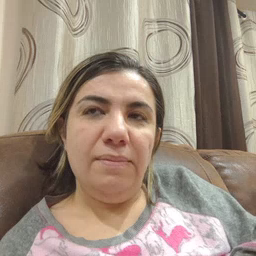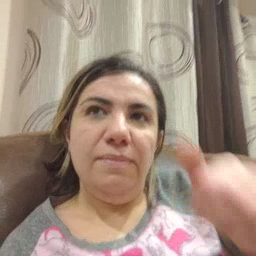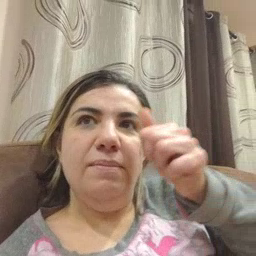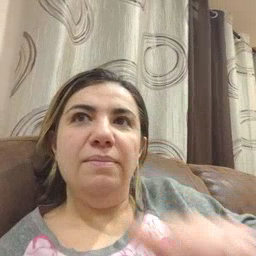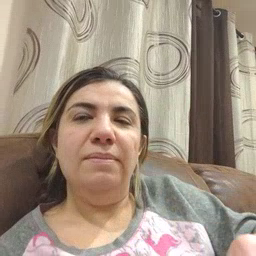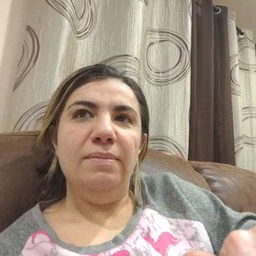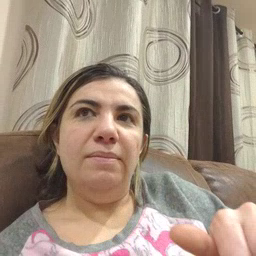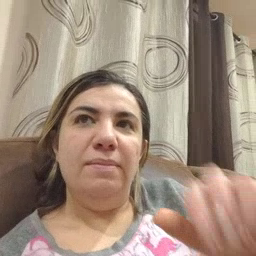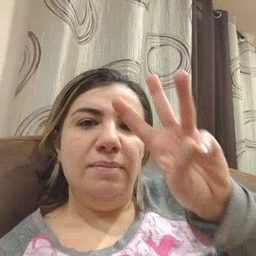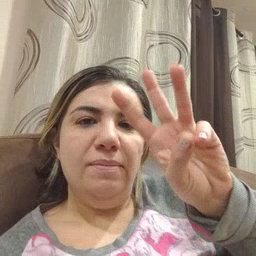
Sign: underwear